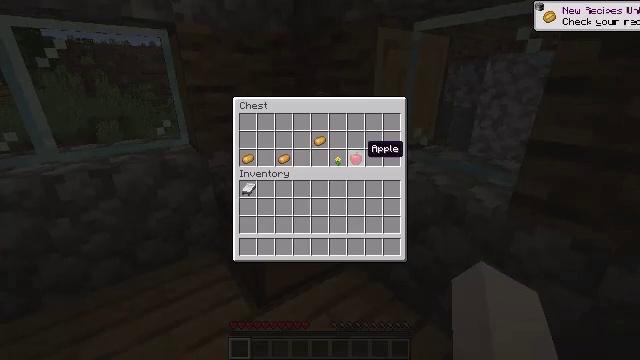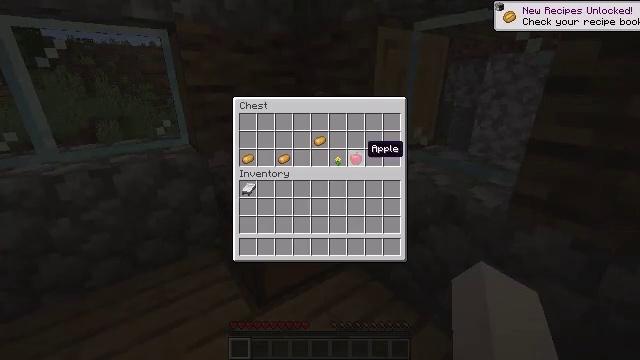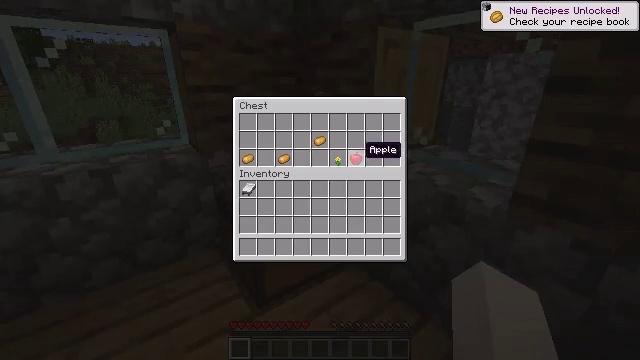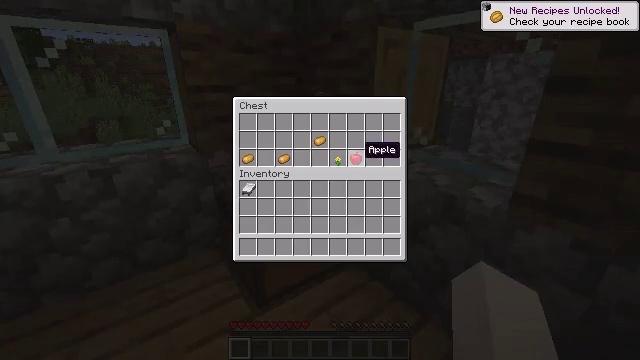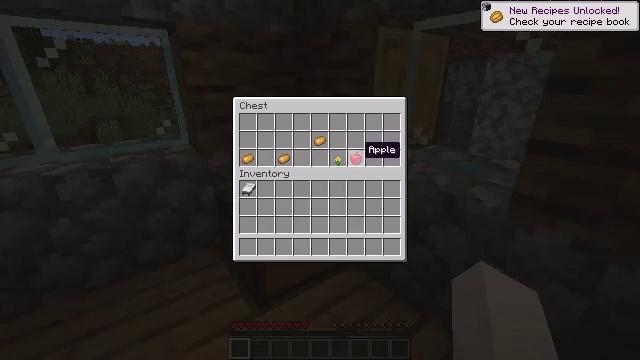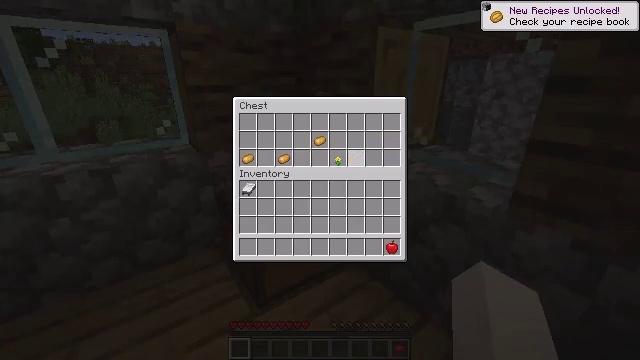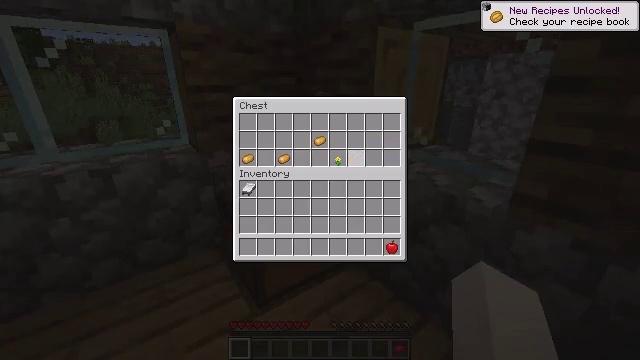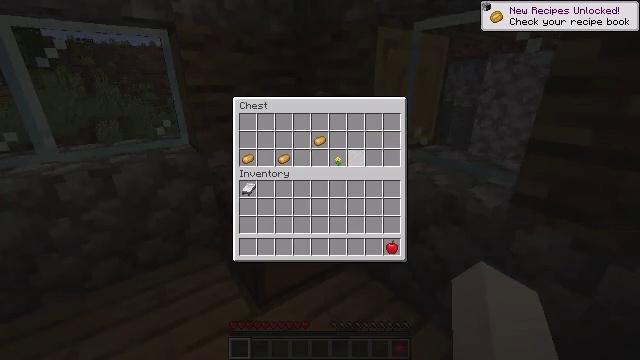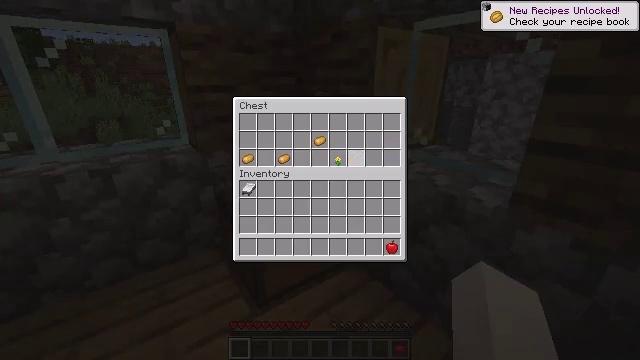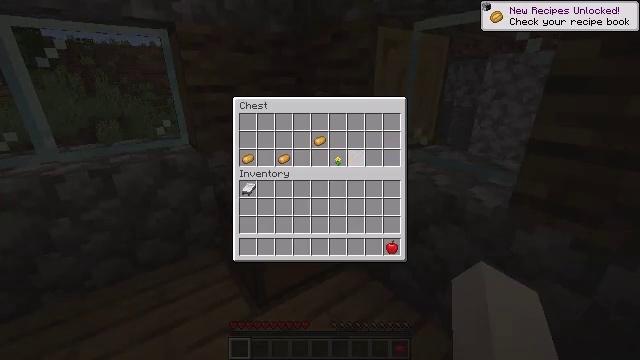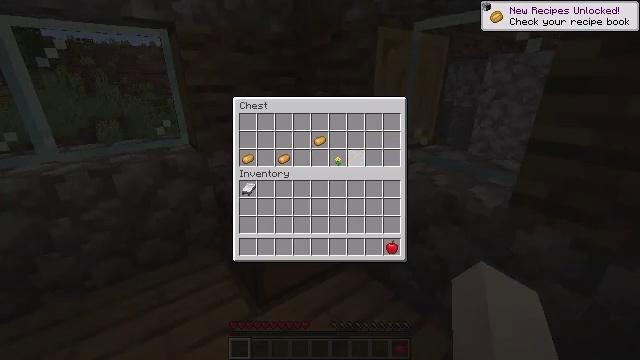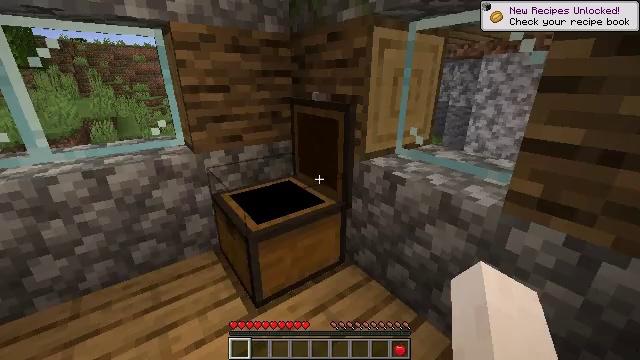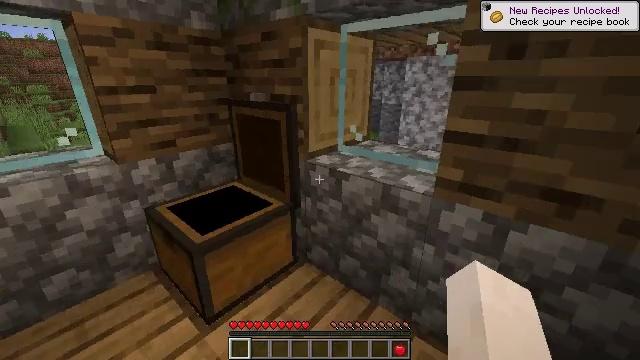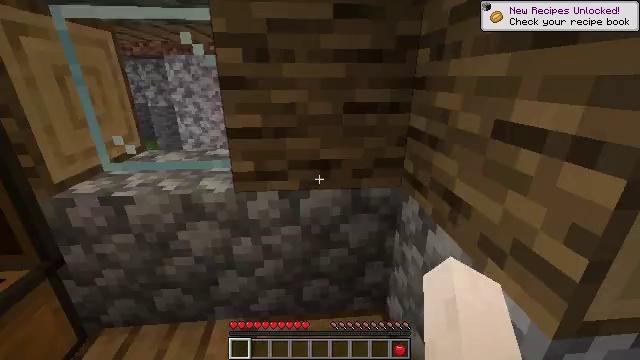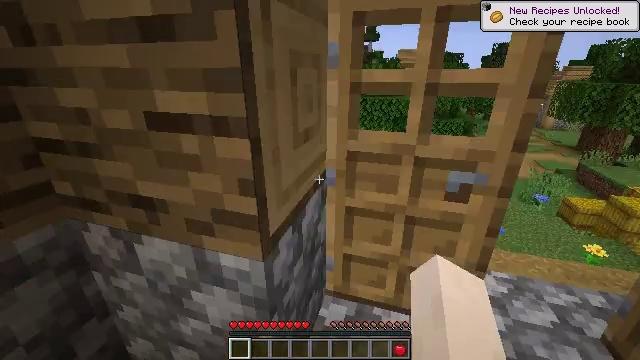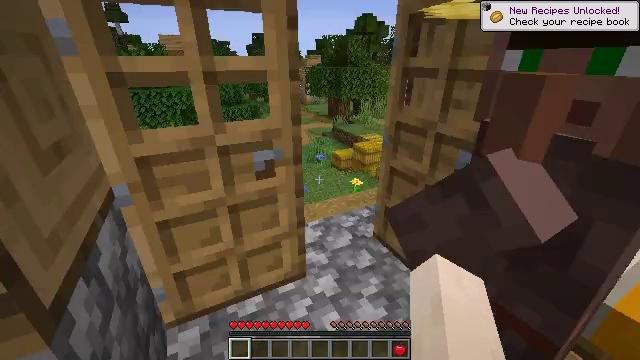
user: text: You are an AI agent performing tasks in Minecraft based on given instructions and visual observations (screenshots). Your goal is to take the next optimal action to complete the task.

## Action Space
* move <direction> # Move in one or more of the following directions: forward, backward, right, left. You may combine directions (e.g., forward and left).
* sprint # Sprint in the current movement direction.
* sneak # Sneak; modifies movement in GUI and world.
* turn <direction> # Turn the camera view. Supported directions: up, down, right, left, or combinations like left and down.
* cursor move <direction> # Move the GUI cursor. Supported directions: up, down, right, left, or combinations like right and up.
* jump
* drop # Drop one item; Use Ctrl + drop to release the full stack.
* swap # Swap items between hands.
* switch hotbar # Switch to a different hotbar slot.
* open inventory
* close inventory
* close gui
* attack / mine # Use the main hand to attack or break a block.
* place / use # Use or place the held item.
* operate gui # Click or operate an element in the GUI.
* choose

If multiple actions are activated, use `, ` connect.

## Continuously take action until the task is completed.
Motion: motion action
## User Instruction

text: Smash the furnace to retrieve it.
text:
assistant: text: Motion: sneak
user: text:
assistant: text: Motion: sneak
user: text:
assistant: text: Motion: sneak
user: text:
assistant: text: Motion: sneak
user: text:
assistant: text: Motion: sneak, operate gui
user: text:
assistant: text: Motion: sneak, operate gui
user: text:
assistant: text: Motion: sneak
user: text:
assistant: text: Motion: no_op
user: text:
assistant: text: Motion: no_op
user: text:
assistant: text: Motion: no_op
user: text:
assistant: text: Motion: no_op
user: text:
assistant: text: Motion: turn right
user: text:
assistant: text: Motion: turn right
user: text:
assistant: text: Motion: turn right and down
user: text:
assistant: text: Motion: turn right and down
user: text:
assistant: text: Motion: turn right
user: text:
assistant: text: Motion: turn right
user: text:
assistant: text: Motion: move forward
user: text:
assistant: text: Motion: move forward
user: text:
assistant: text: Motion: move forward
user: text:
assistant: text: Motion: move forward
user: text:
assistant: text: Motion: move forward, turn left
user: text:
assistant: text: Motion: move forward, turn left and up
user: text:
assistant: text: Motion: move forward, turn left and up
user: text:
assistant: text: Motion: move forward
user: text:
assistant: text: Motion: move forward
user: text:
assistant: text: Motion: move forward
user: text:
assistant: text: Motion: move forward
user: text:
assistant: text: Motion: move forward, sprint, turn left
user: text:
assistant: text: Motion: move forward, sprint, turn left